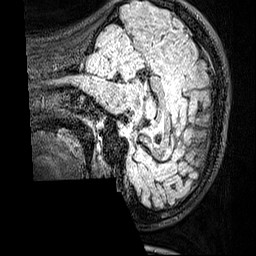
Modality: FLAIR
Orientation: sagittal
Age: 21
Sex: female
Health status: healthy
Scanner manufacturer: siemens
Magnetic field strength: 3 T
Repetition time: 5 s
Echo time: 0.388 s